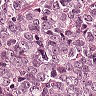
Metastatic tissue present: yes